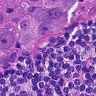
Metastatic tissue present: yes